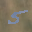
Label: 5